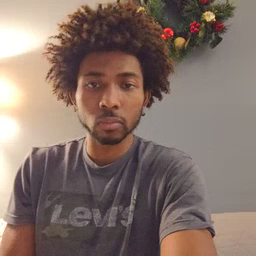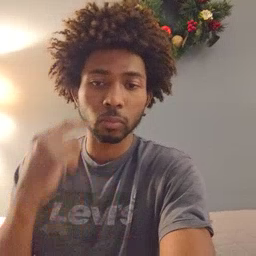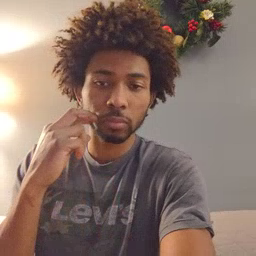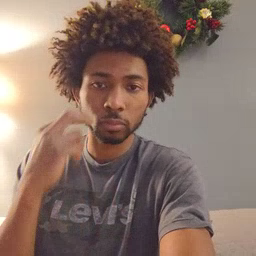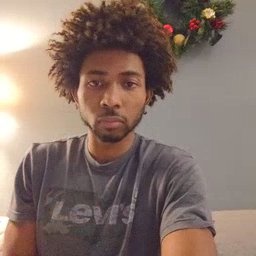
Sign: gum